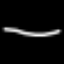
Label: line